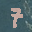
Label: 7